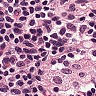
Metastatic tissue present: no